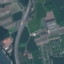
Land use / land cover class: Highway